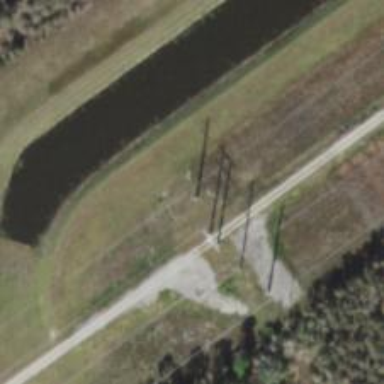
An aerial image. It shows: Power pole.